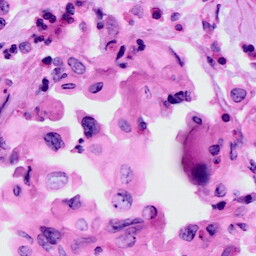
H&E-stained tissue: Cervix